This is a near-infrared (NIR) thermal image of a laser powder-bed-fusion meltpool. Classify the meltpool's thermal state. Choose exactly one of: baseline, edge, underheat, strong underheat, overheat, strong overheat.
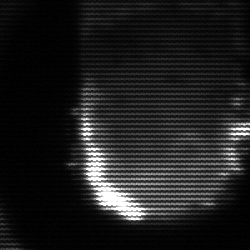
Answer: baseline